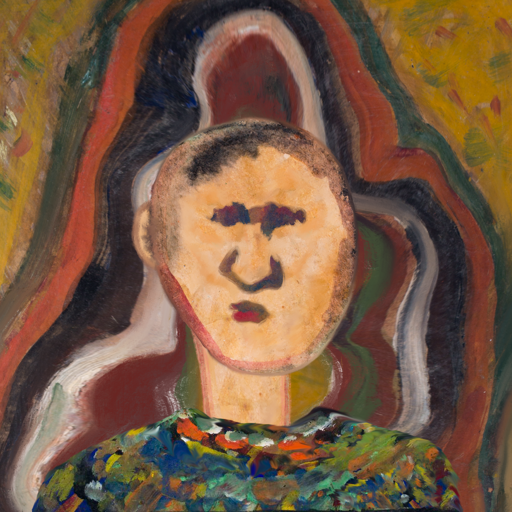
Background: AfterRaid, Head And Neck Front: Childish, Face Front: In_The_Sun, Bust: An_Impression, Hair Front: Blank, Head Accessory: Blank, Second Necklace: Blank, Necklace: Blank, Baby: Blank